Field crop: maize
Growth stage: 2
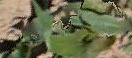
Species: maize